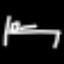
Label: bed